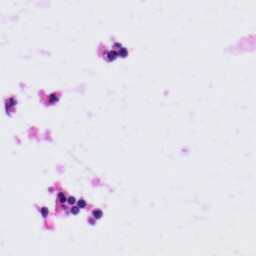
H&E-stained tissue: Tonsil